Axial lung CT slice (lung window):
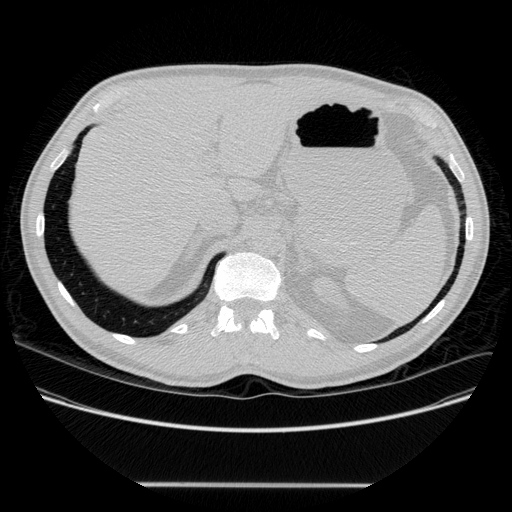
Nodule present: no